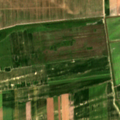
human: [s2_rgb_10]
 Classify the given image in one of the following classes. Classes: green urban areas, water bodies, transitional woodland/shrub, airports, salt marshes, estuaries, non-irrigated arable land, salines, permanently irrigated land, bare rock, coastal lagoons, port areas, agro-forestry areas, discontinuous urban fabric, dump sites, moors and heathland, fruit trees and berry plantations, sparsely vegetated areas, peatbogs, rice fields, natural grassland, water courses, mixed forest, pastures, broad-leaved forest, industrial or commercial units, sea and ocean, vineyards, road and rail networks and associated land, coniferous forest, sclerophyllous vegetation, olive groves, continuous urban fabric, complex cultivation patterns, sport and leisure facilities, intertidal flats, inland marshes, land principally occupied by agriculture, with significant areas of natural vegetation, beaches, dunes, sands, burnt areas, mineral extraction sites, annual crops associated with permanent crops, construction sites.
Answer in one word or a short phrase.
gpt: non-irrigated arable land, fruit trees and berry plantations